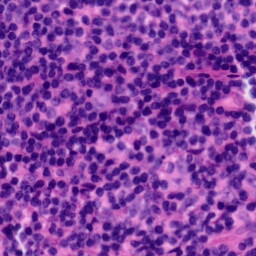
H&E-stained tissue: Tonsil